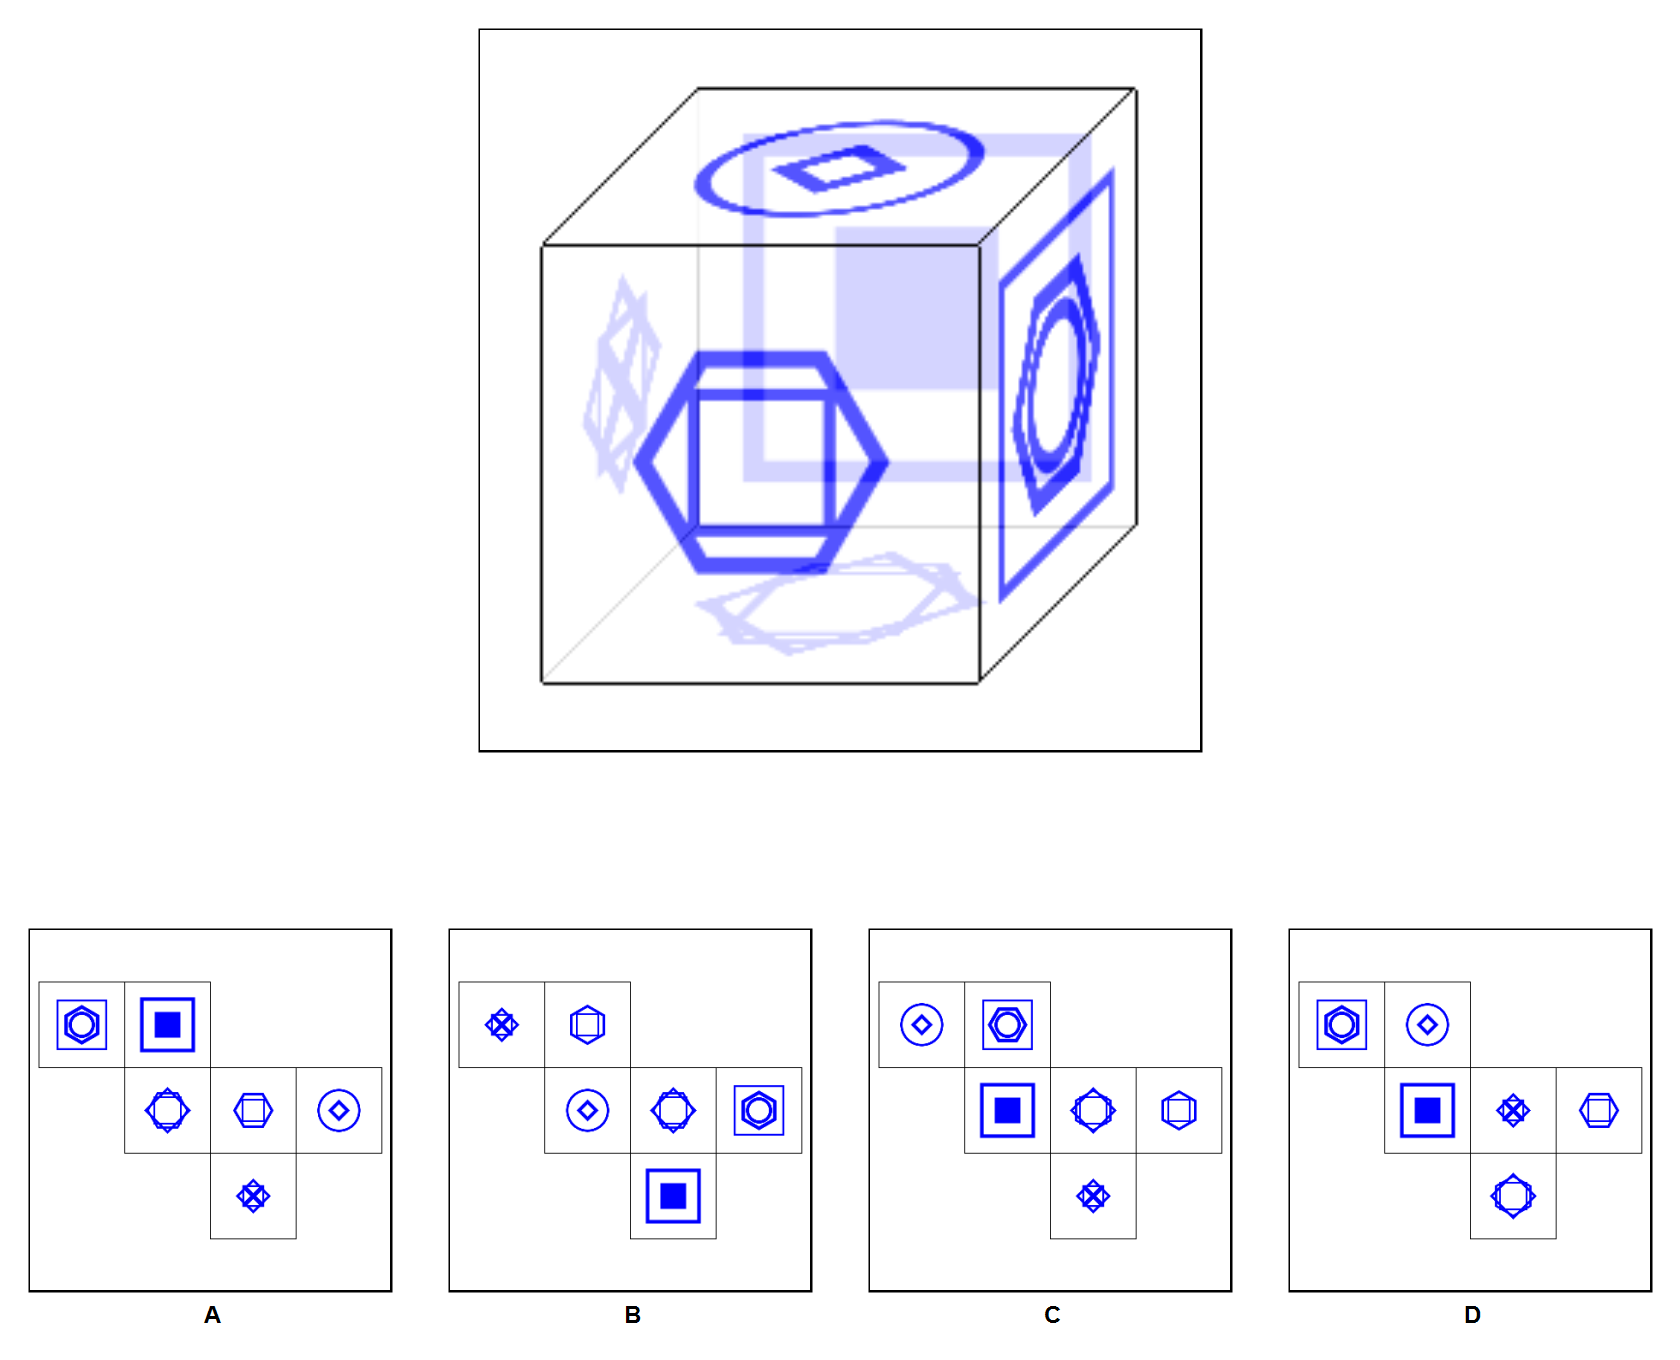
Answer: D